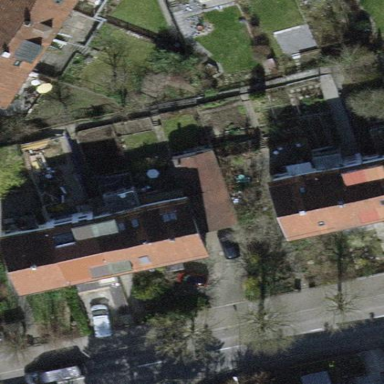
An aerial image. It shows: Building with tiled roof.